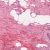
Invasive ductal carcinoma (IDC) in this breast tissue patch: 0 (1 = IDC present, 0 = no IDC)